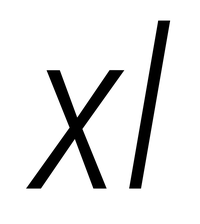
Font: Roboto-Italic_Condensed_Light_Italic